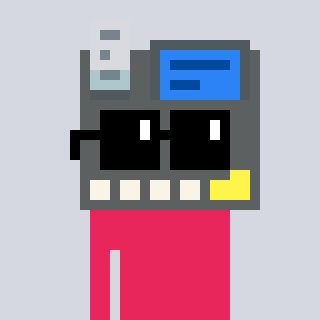
a pixel art character with square black sunglasses, a cash register-shaped head and a redpinkish-colored body on a cool background